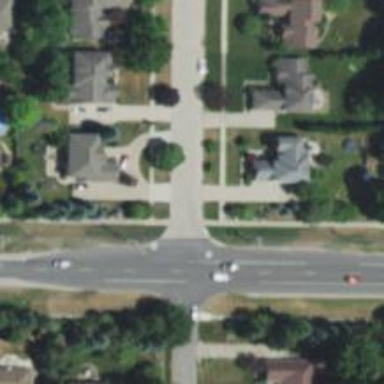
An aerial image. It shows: Crossing road.